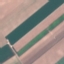
Land use / land cover: AnnualCrop